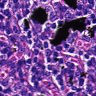
Metastatic tissue present: no